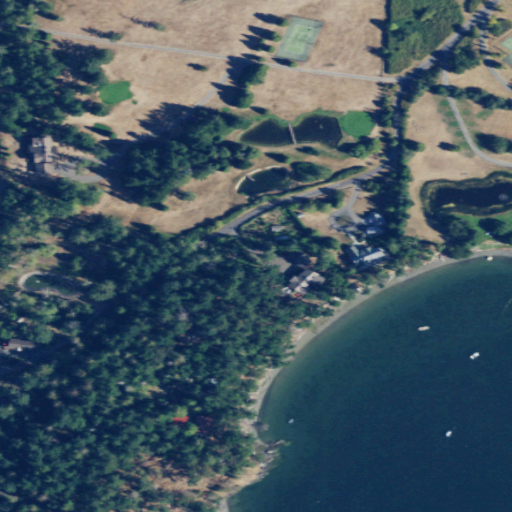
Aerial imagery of cape in Washington named White Point containing open water, low intensity development, evergreen forest, herbaceous wetlands, open development, shrub, grassland, pasture, barren land, and medium intensity development